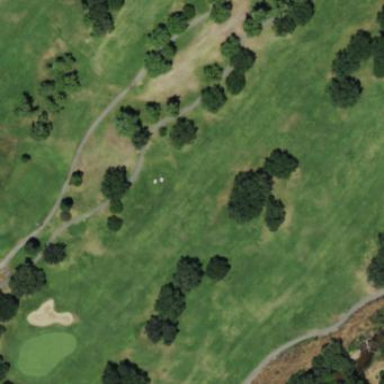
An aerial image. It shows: Scenic golf fairway.